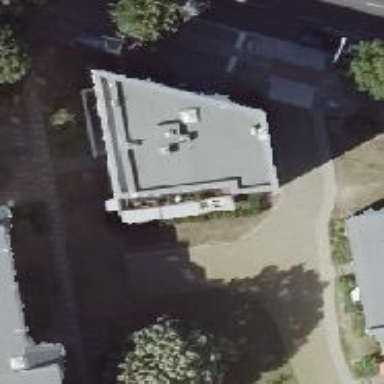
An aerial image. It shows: Building with apartments and flat roof.